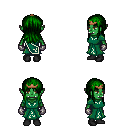
a pixel art fantasy rpg character, female body template, orc, green skin, sash dress, red pants, green unkempt hairstyle, bronze tiara, metal gloves, black shoes, four views (front, back, left, right), 2x2 character sprite sheet, small pixel art, hard edges, no anti-aliasing